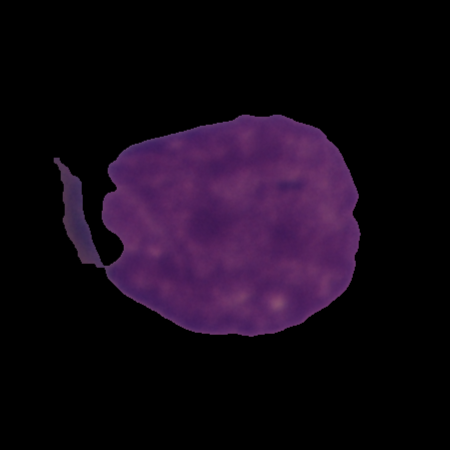
Label: cancer